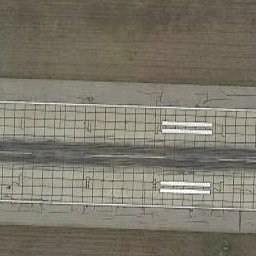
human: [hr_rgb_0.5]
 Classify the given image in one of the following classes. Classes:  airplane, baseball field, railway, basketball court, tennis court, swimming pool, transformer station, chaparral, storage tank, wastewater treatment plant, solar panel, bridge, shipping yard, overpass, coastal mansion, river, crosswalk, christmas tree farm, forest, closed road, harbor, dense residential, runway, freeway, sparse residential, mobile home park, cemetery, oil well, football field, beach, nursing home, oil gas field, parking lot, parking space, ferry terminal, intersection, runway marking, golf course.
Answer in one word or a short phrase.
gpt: runway